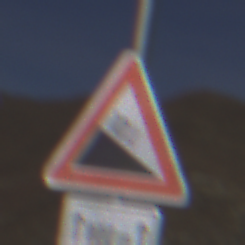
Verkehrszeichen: Gefaelle10
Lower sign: LaengeEinerStrecke1
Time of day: Midday
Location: Outdoor (Nature)
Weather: Clear
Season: NotSpecified
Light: Natural